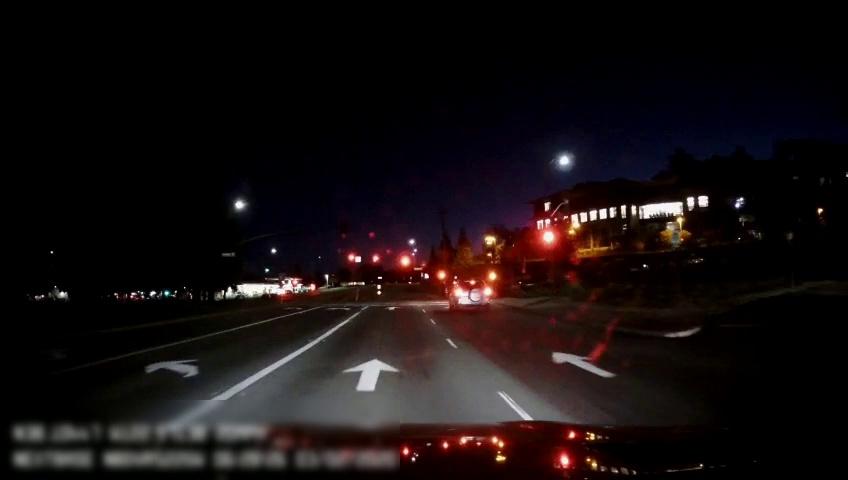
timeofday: Night
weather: Cloudy
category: Drivable Space
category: Vehicles | SUV
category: Lanes | Current Lane
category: Lanes | Current Lane
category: Lanes | Alternate Lane
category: Lanes | Opposite Lane
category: Lanes | Opposite Lane
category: Traffic | Lights
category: Traffic | Lights
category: Traffic | Lights
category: Traffic | Lights